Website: bh-photo
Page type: store-pickup
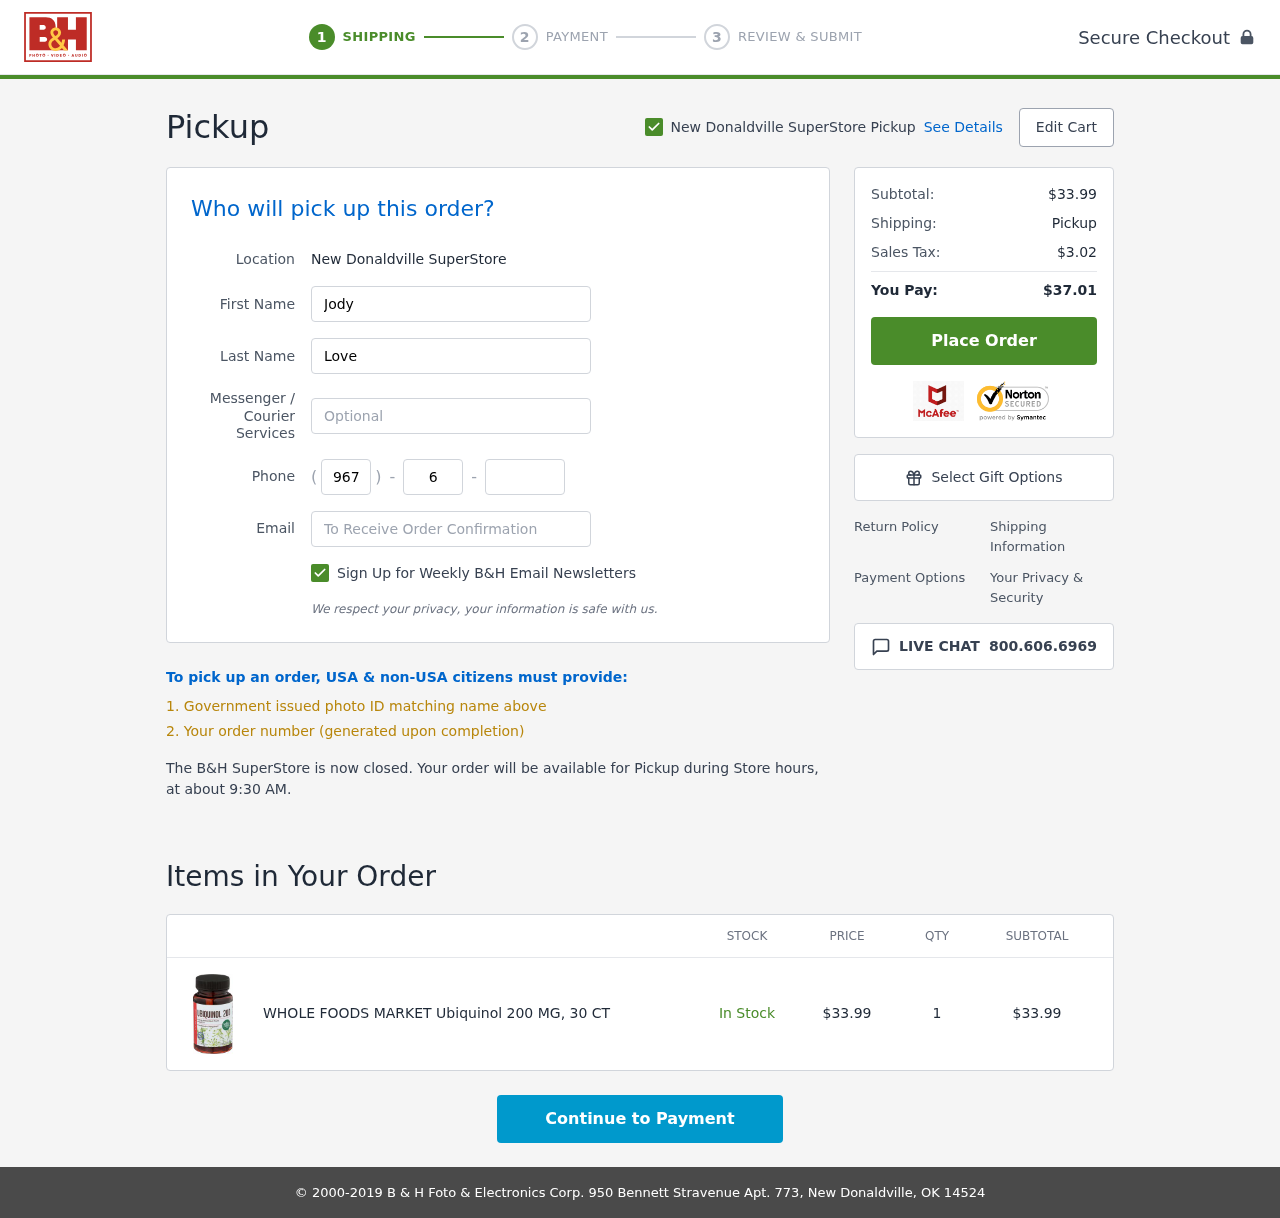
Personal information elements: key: PII_EMAIL
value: jody_love@gmail.com
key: PII_FIRSTNAME
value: Jody
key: PII_LASTNAME
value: Love
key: PII_LOCATION1_CITY
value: New Donaldville SuperStore Pickup
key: PII_LOCATION1_CITY
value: New Donaldville SuperStore
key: PII_PHONE_AREA
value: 967
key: PII_PHONE_PREFIX
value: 686
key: PII_PHONE_SUFFIX
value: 9230
Product elements: key: PRODUCT1_NAME
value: WHOLE FOODS MARKET Ubiquinol 200 MG, 30 CT
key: PRODUCT1_PRICE
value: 33.99
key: PRODUCT1_QUANTITY
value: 1
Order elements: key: ORDER_SUBTOTAL
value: $33.99
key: ORDER_TAX
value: $3.02
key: ORDER_TOTAL
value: $37.01